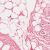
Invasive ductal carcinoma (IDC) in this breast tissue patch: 0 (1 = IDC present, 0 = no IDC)